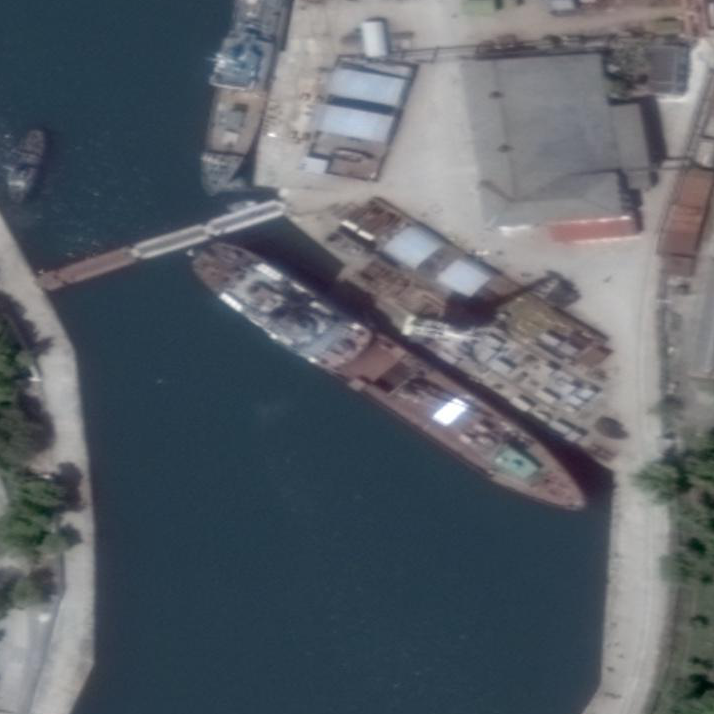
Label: civil